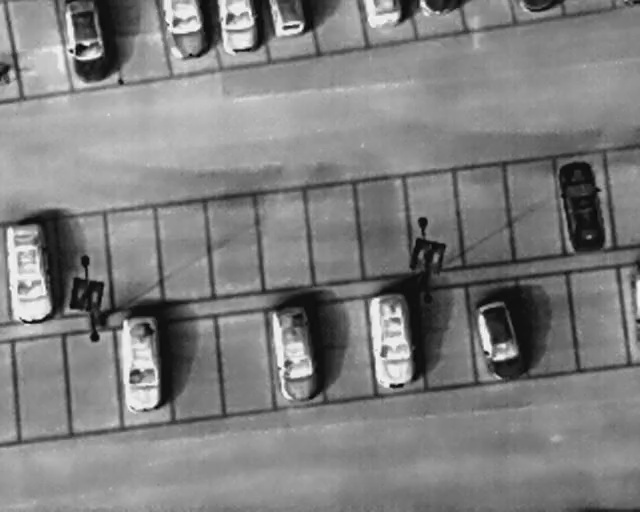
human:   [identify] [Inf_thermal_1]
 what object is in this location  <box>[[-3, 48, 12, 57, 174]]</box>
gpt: <ref>1 large car at the left</ref>

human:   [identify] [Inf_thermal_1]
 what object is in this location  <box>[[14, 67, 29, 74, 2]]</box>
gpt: <ref>1 large car at the bottom left</ref>

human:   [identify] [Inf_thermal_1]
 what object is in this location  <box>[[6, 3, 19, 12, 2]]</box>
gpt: <ref>1 large car at the top left</ref>